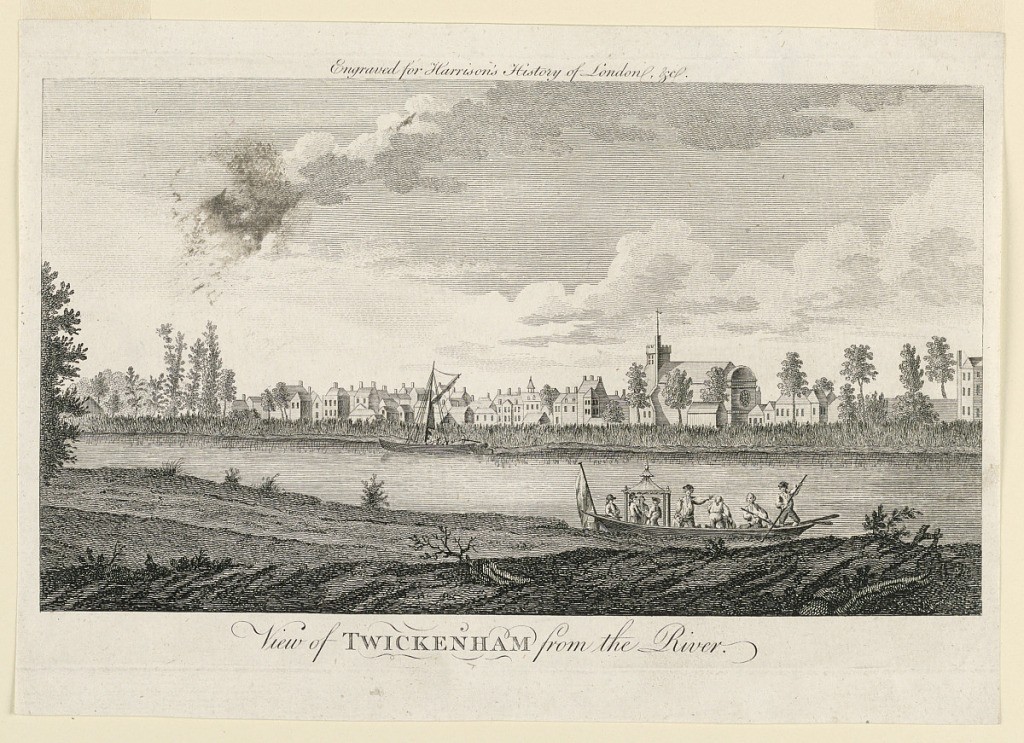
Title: View of Twickenham, from the River Thames, from Walter Harrison's History of London
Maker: John Cooke, English, acitve 18th c.
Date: ca. 1750
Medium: Engraving on paper
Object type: Print
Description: The view is taken looking across sthe Thames River, with the town of Twickenham (Berkshire) on the opposite bank. A pleasure craft with figures in the foreground. Inscribed below: "View of TWICKENHAM from the river," and at the top: "Engraved for Harrison's History of London, Etc."